Question: Continuation from <URL>
This footer from <URL> isn't reaching the edges of the Browser's window:

The footer should be "touching" the right and left sides of the window, but as you can see, there seems to be a small margin. Honestly, I'm not sure how to start fixing this. But I don't think it's a bug because it renders the same way in Chrome, Firefox, and I think even in Internet Explorer.
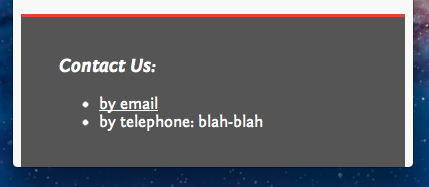
Answer: Add to your code
'''
html, body { padding: 0; margin: 0; }
'''
to prevent spaces around your footer